Question:
I have the following error:
> Type 'DispatchQueue' has no member 'GlobalAttributes'
In my code. Do you know why?
'''
public typealias Classification = (Label: DigitLabel, Confidence: CGFloat, BestPrototypeIndex: Int)
public func classifyDigit(digit: DigitStrokes, votesCounted: Int = 5, scoreCutoff: CGFloat = 0.8) -> Classification? {
if let normalizedDigit = normalizeDigit(inputDigit: digit) {
let serviceGroup = DispatchGroup()
let queue = ***DispatchQueue.global(attributes: DispatchQueue.GlobalAttributes.qosUserInitiated)***
let serialResultsQueue = DispatchQueue(label: "collect_results")
var bestMatches = SortedMinArray<CGFloat, (DigitLabel, Int)>(capacity: votesCounted)
for (label, prototypes) in self.normalizedPrototypeLibrary {
queue.async(group: serviceGroup) {
var localBestMatches = SortedMinArray<CGFloat, (DigitLabel, Int)>(capacity: votesCounted)
var index = 0
for prototype in prototypes {
if prototype.count == digit.count {
let score = self.classificationScore(sample: normalizedDigit, prototype: prototype)
//if score < scoreCutoff {
localBestMatches.add(value: score, element: (label, index))
//}
}
index += 1
}
serialResultsQueue.async(group: serviceGroup) {
for (score, bestMatch) in localBestMatches {
bestMatches.add(value: score, element: bestMatch)
}
}
}
}
'''
I also attached <URL>, just in case.
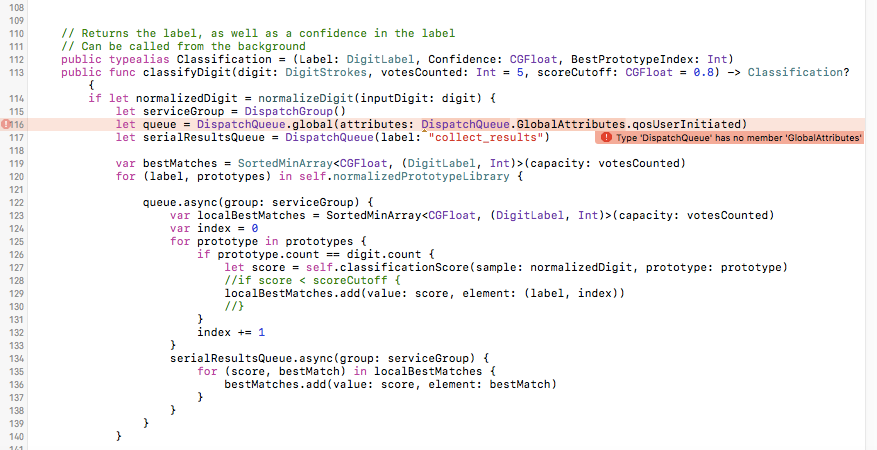
Answer: According to <URL>, the message is correct.
Maybe you want to use 'DispatchQueue.Attributes'?
I just had a closer look at the documentation:
'DispatchQueue.global()' seems to be changed. The documentation shows this declaration:
'''
class func global(qos: DispatchQoS.QoSClass = default) -> DispatchQueue
'''
I tested some variations, Xcode proposed and found this line:
'''
let queue = DispatchQueue.global(qos: DispatchQoS.QoSClass.userInitiated)
'''
> I did not test, if this works 100% with your example, but Xcode will compile it